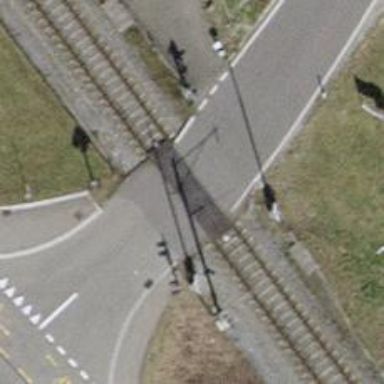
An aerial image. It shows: Full barrier level crossing on railway.